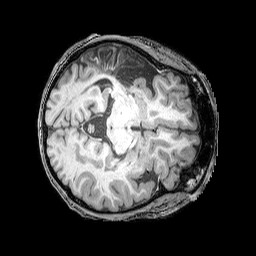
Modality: T1w
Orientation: axial
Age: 42
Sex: female
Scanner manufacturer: siemens
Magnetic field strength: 3 T
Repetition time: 2.25 s
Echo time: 0.00411 s